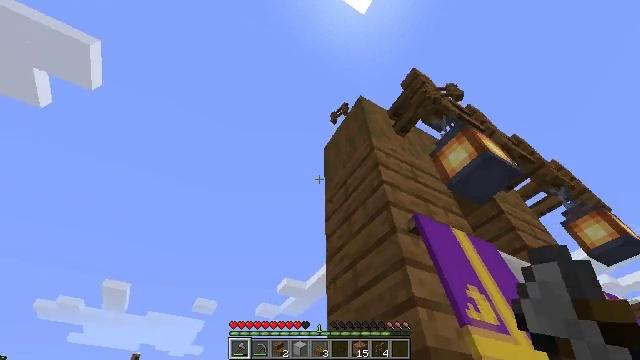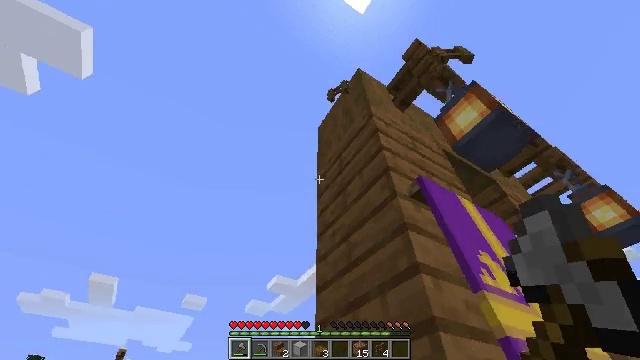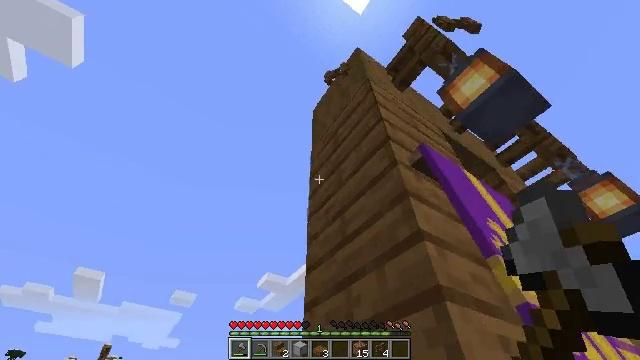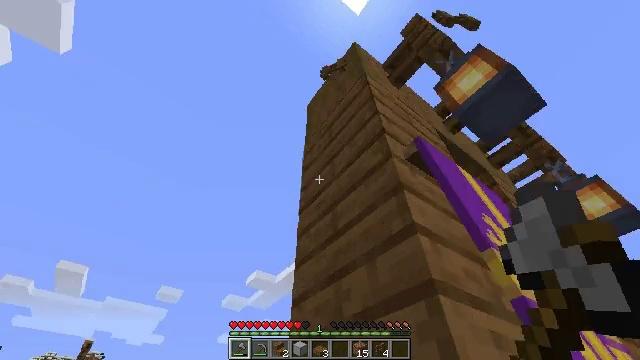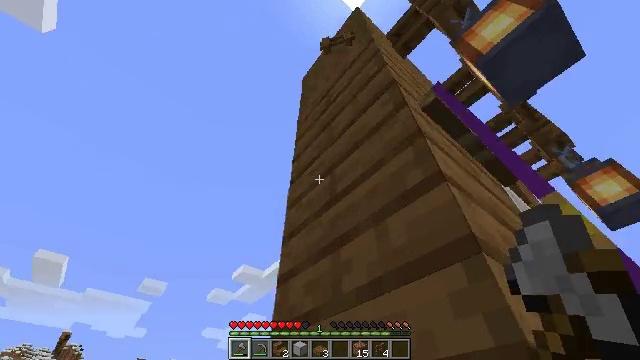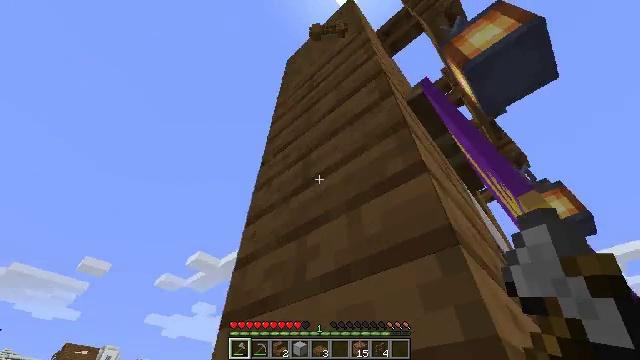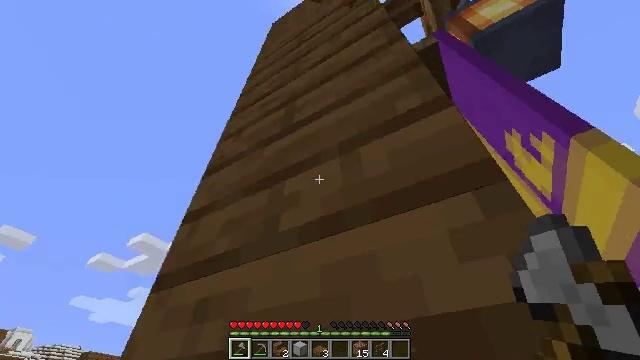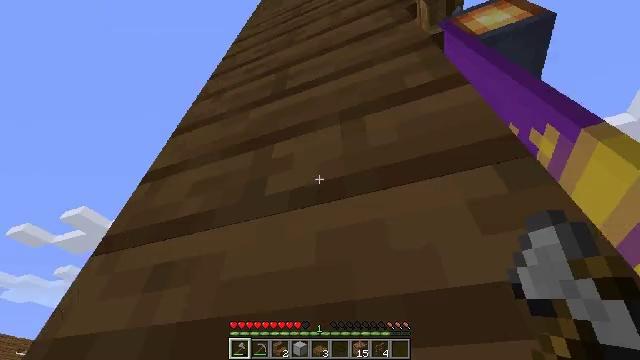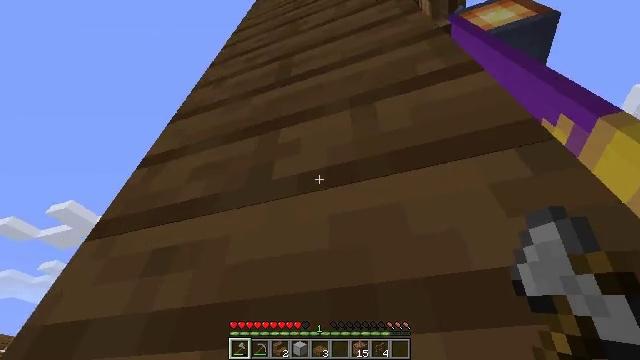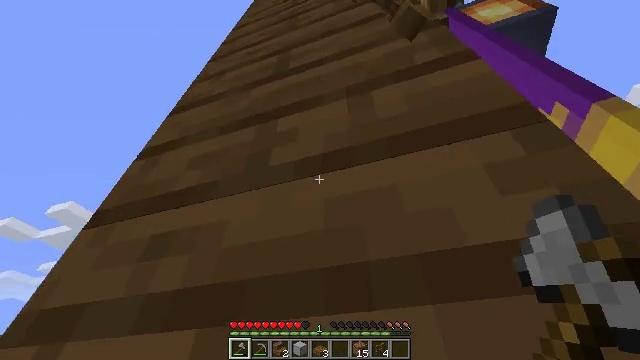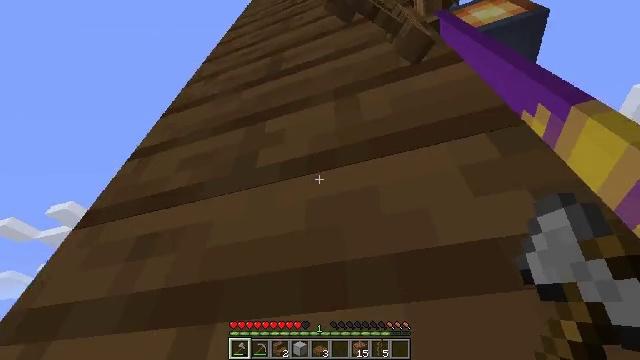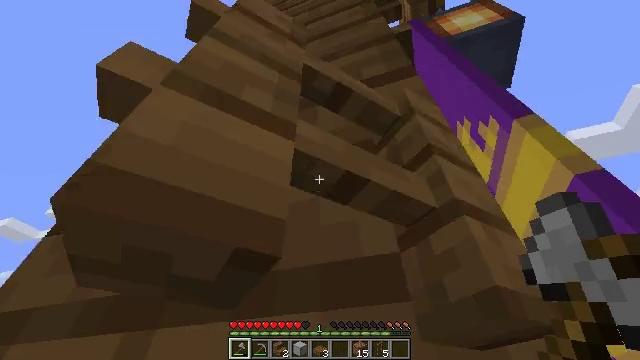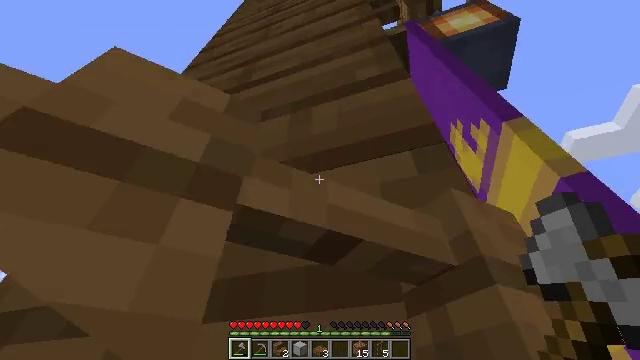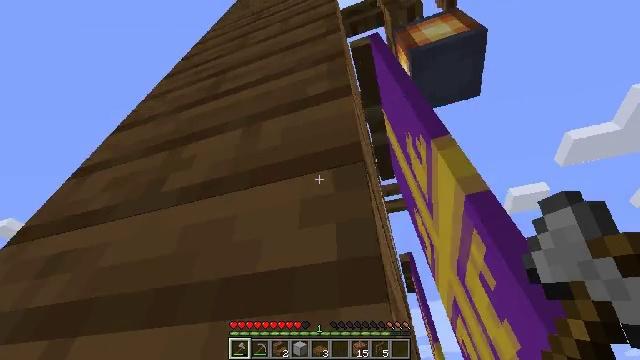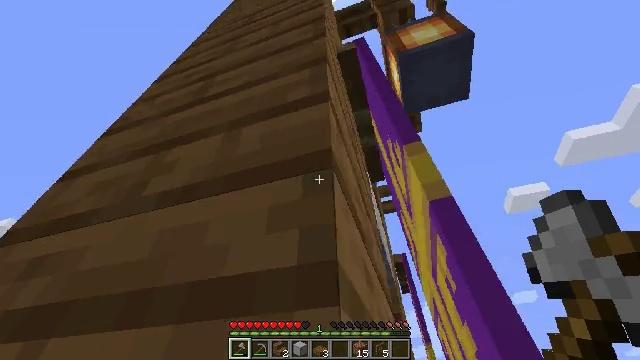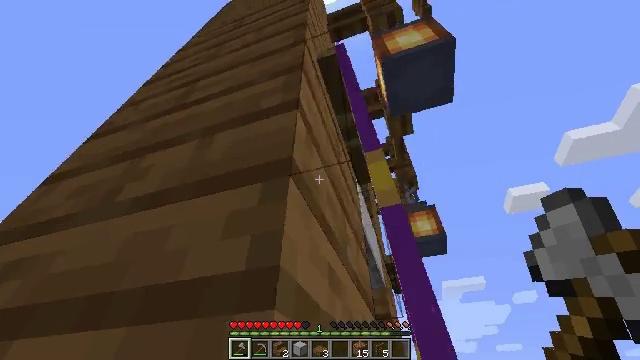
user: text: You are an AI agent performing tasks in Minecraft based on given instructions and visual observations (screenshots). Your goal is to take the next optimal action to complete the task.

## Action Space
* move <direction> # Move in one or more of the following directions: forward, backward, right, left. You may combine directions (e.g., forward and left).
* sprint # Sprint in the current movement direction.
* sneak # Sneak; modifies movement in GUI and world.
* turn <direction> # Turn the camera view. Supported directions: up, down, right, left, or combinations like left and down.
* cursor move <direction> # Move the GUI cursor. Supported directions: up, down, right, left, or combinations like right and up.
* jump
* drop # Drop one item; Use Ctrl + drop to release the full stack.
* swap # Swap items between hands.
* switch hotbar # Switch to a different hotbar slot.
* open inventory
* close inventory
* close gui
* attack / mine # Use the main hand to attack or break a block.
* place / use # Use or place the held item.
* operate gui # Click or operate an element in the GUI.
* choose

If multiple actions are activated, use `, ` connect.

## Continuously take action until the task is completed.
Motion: motion action
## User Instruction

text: Attack the spruce fence to dismantle it.
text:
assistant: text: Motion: move forward, turn right
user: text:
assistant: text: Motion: move forward, turn right
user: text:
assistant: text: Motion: move forward, turn right
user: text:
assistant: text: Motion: move forward, turn right
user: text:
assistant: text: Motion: move forward, turn right
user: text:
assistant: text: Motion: move forward, turn right
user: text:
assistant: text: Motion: move forward, turn right
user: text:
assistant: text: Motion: move forward and move right, turn right
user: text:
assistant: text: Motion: move forward and move right
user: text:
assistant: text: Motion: move forward and move right
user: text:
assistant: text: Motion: move forward and move right
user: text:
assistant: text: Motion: move forward and move right
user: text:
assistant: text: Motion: move forward and move right
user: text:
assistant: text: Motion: move forward and move right
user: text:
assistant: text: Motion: move forward and move right
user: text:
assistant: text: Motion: move forward and move right
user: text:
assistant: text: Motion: move forward and move right
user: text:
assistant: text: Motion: move forward and move right
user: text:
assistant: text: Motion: move forward and move right
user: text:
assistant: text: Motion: move forward and move right
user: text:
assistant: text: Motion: move forward and move right, turn left
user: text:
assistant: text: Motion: move forward and move right, turn left
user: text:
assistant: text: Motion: move forward and move right, turn left
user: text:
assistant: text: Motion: move forward and move right, turn left
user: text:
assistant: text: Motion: move forward and move right, turn left
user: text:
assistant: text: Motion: move forward and move right
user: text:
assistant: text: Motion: move forward and move right
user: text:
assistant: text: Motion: move forward and move right, turn left
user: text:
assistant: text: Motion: move forward and move right, turn left and up
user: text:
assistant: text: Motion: move forward and move right, turn left and up